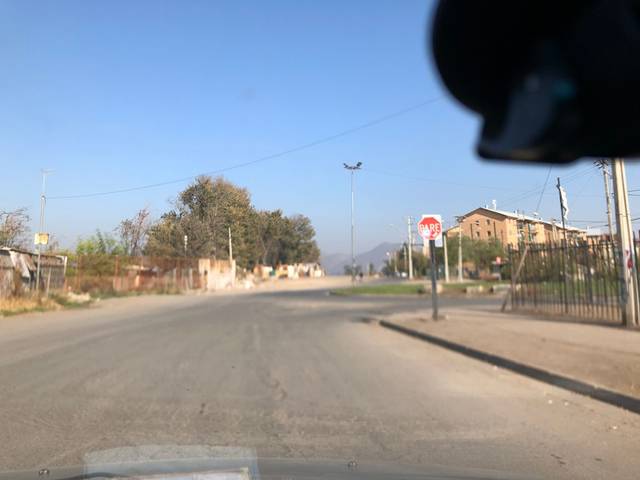
Region: Chile
Coordinates: -33.632, -70.589